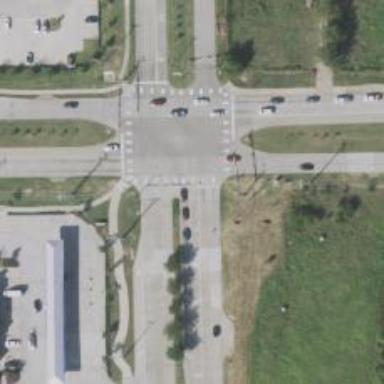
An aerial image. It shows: Zebra crossing on cycleway.